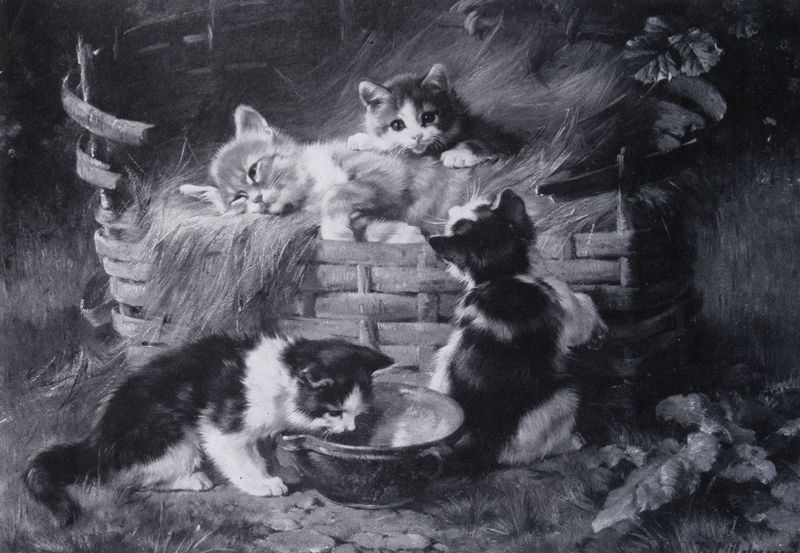
Titel: Vier spielende Kätzchen
Künstler: Julius Adam
Standort: München
Institution: Schloß Haimhausen, Gemälde Cabinett
Schlagwörter: blätter, gemälde, laub, wasser, weiß, landschaft, sitzen, blumen, grau, hell, schwarz, stroh, vordergrund, zeichnung, blick, gras, rot, tier, tiere, wiese, malerei, jung, saufen, trinken, augen, schale, schüssel, stein, steine, blicken, öl, erde, halme, natur, weide, boden, land, haare, realismus, blatt, pflanzen, ohren, schön, wald, genre, kinder, landleben, garten, henkel, fell, schwanz, topf, liegen, ruhen, schlafen, heu, reisig, klein, hof, baby, romantik, spielen, bett, korb, tasse, pfoten, junge, liegend, bauer, foto, fotografie, wei, flechten, spiel, vier, katze, gefäß, geflecht, milch, schlecken, schälchen, geschirr, schwarz-weiss, bleistift, kätzchen, schmusen, wanne, biedermeier, kaputt, dunke, geflochten, fressen, müde, trog, weich, körbchen, kitsch, katzen, napf, verstecken, gescheckt, katzenbabys, katzenjunge, babies, blich, fressnapf, frontalblick, getigert, katzenbande, katzenbett, katzenfamilie, katzenkinder, kitschig, korbb, niedlich, putzig, schafen, schüsselche, süss, süsse, tierkinder, tiermalerei, tierstillleben, tierstück, toben, veristisch, wurf, zeihnung, lecken, trunk, strohkorb, span, flauschig, miau, pfötchen, kuschelig, schwarz grau weiß, babykatzen, häärschen